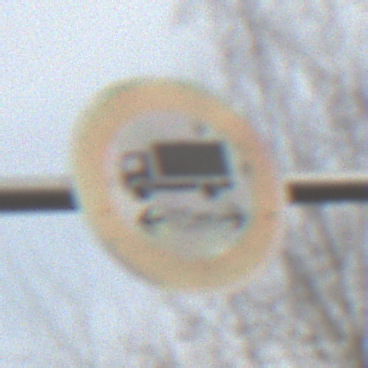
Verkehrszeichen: TatsaechlicheLaenge
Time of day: MorningAfternoon
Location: Outdoor (Nature)
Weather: PartlyCloudy
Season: Winter
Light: Natural